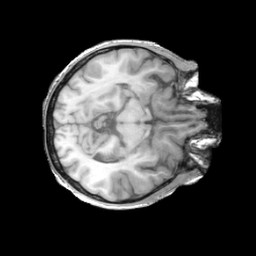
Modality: T1w
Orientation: axial
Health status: ill
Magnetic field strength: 3 T